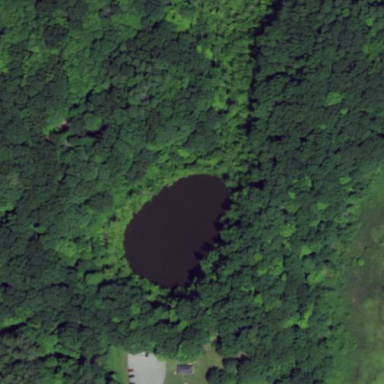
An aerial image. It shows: Peaceful pond surrounded by nature.